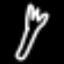
Label: fork